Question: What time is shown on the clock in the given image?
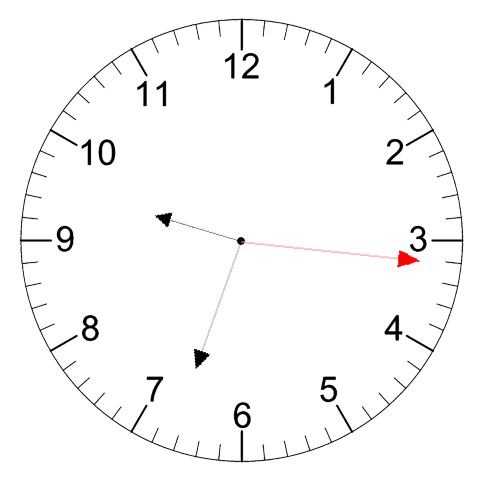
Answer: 09:33:16